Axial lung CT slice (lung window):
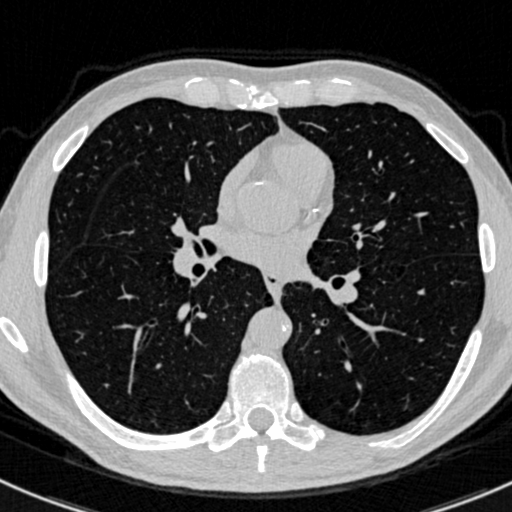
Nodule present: no